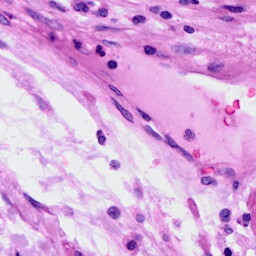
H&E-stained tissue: Ovarian